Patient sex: M
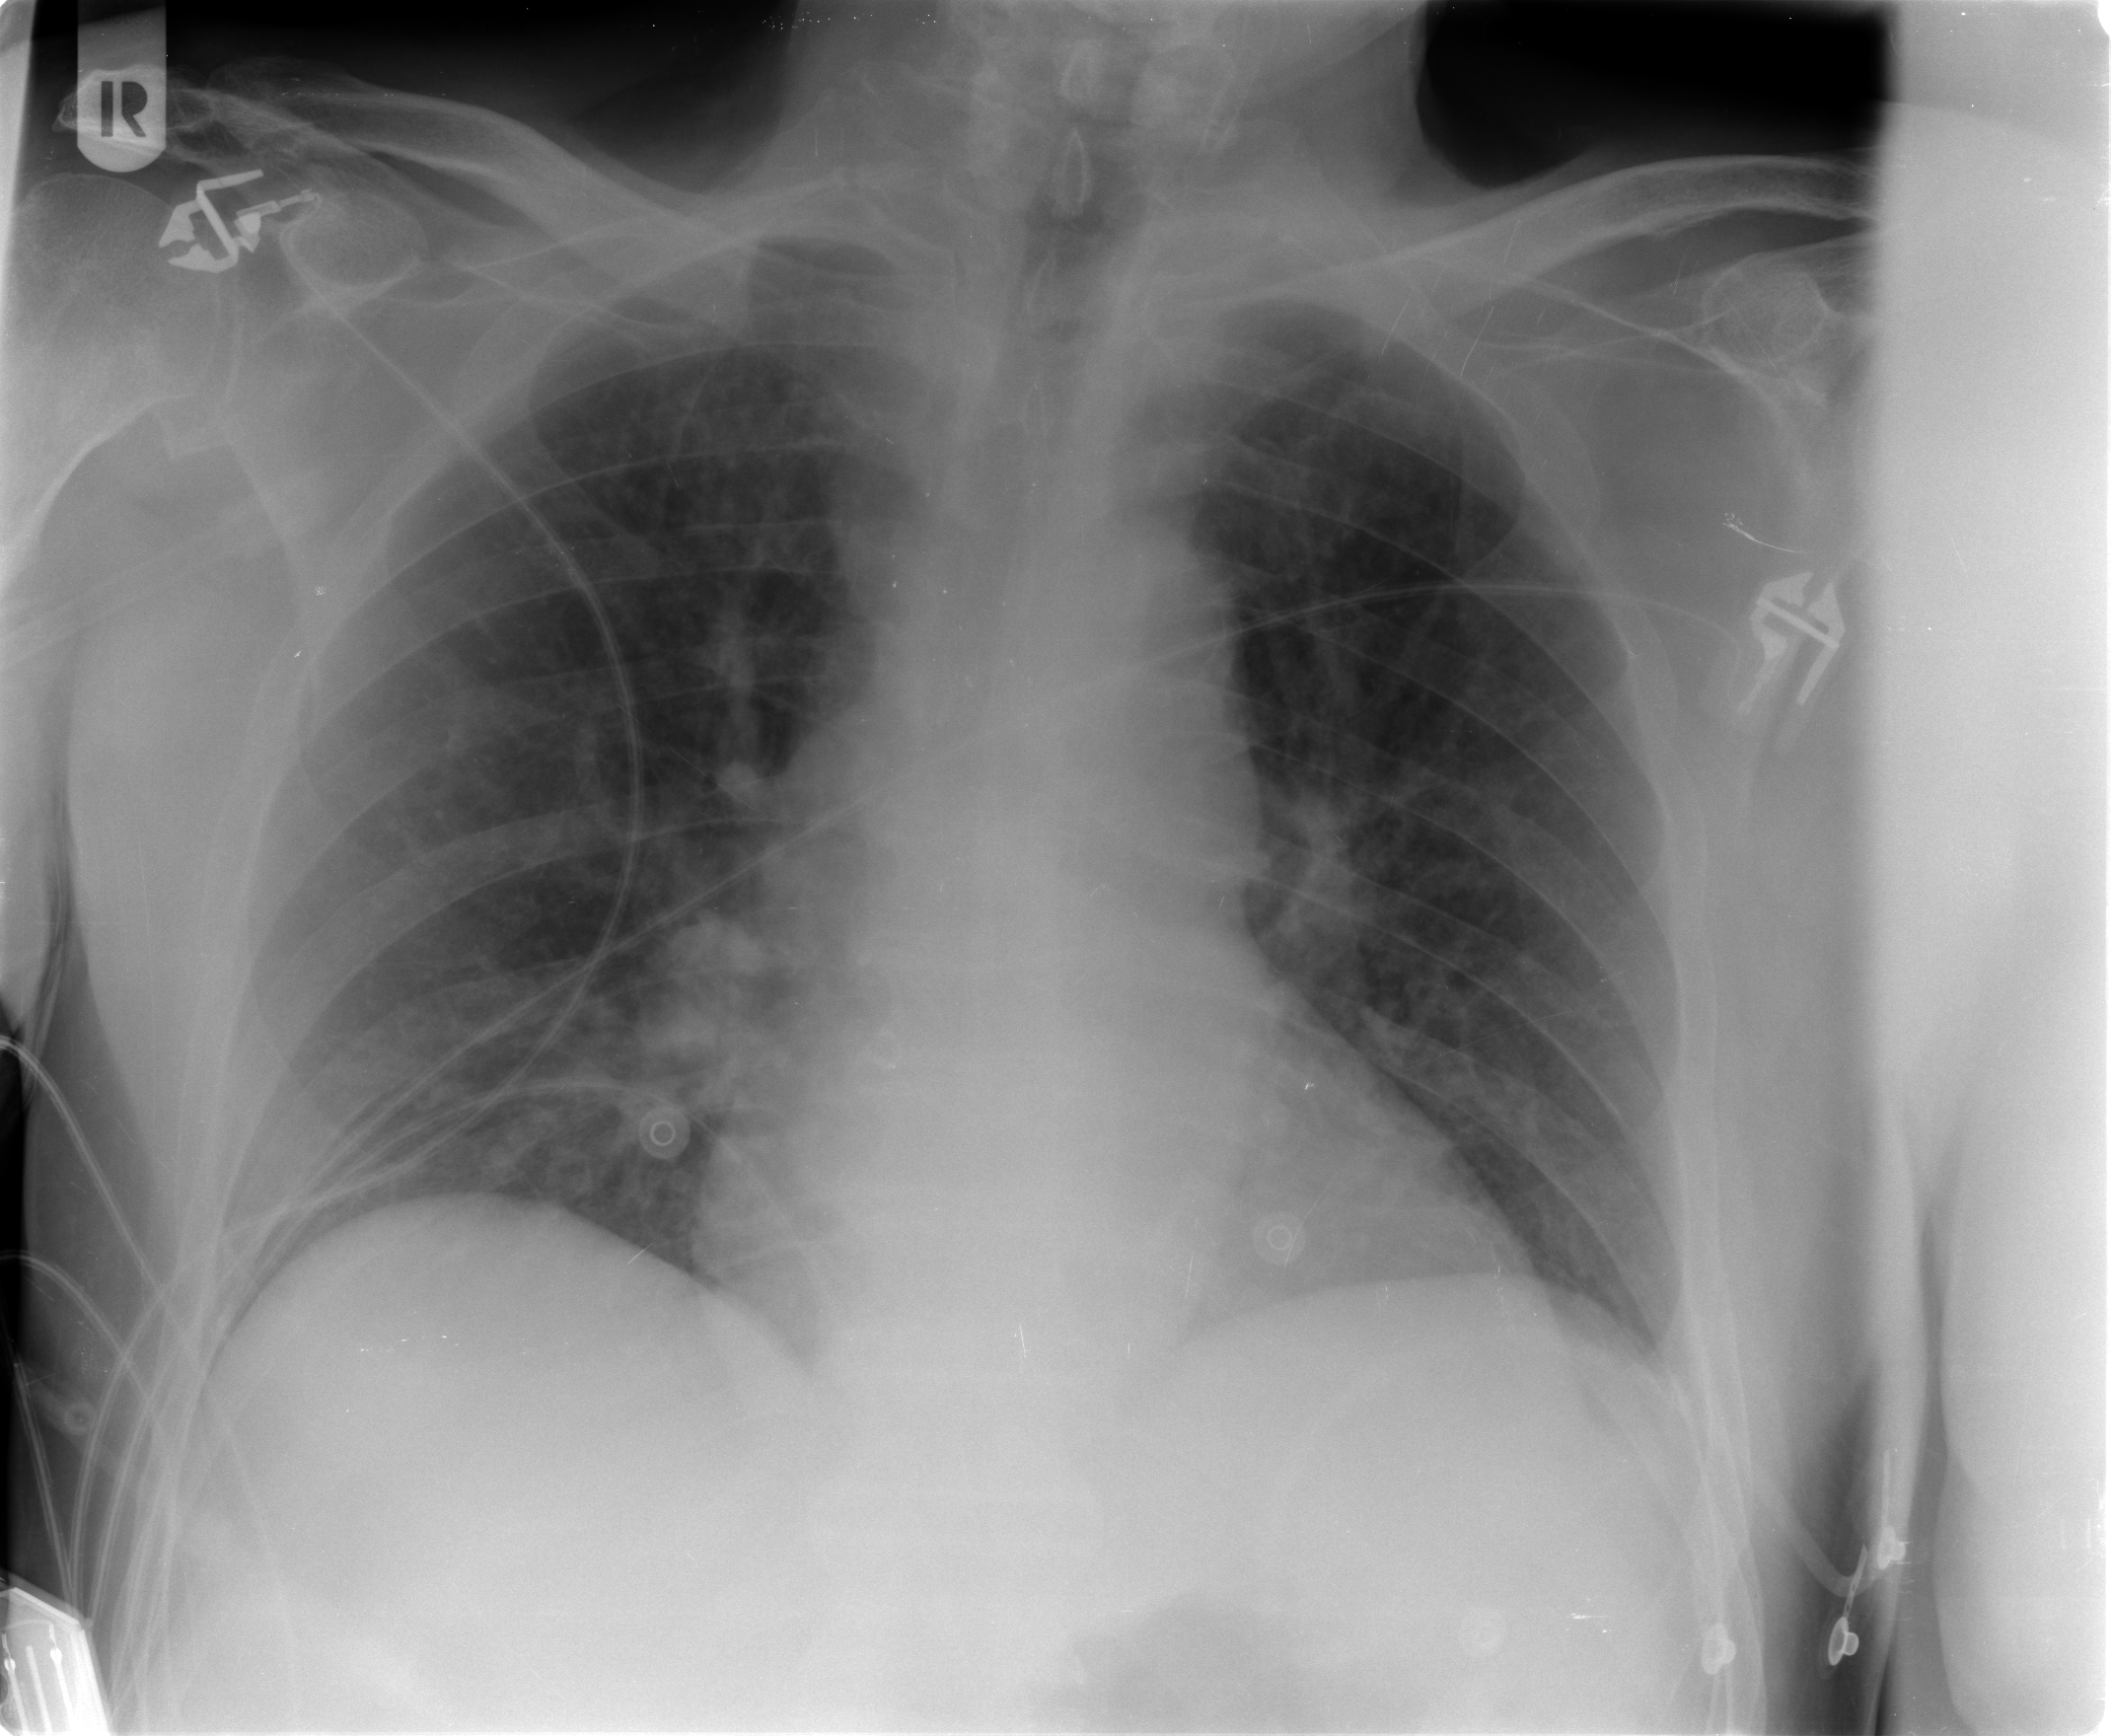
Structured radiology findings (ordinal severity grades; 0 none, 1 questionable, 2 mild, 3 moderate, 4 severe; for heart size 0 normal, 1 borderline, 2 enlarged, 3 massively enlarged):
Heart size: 0
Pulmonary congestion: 1
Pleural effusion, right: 0
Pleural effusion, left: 1
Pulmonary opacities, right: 0
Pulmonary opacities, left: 0
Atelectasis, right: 2
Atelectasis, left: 2